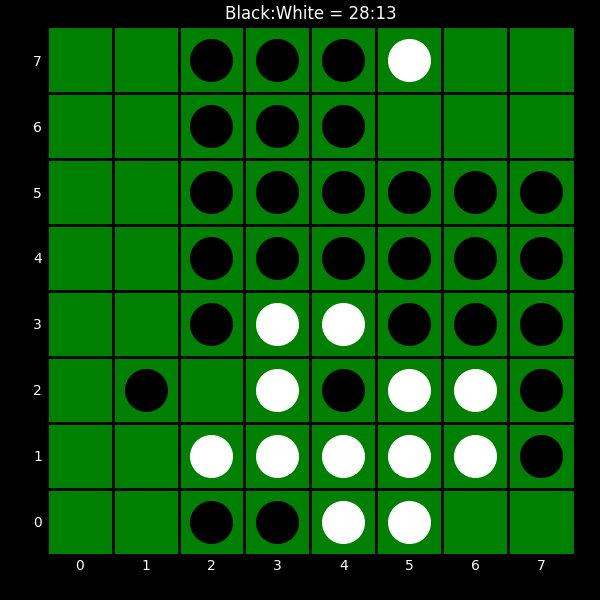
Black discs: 28
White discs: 13